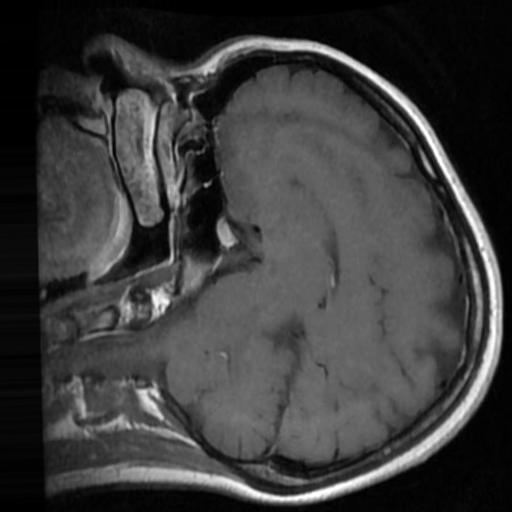
Label: brain_tumor